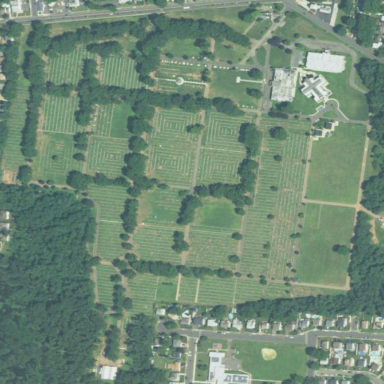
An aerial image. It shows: Cemetery.